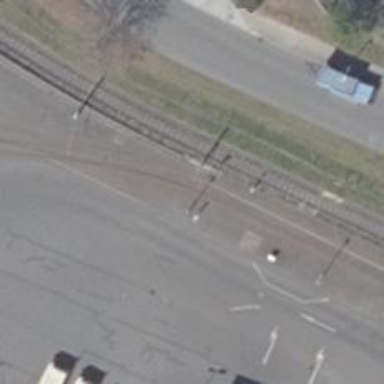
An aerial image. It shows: Railway signal.